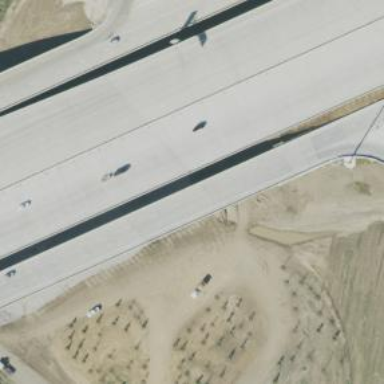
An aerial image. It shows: Motorway bridge.